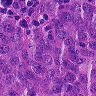
Metastatic tissue present: yes